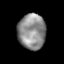
Tissue: prostate
Cell type: T cells
Senescence score: 0.3609
Nuclear area (px): 960
Mean DAPI intensity: 140.34